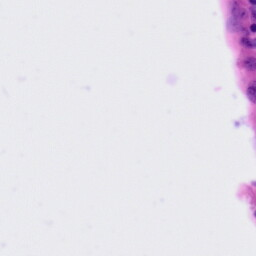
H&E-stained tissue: Tonsil